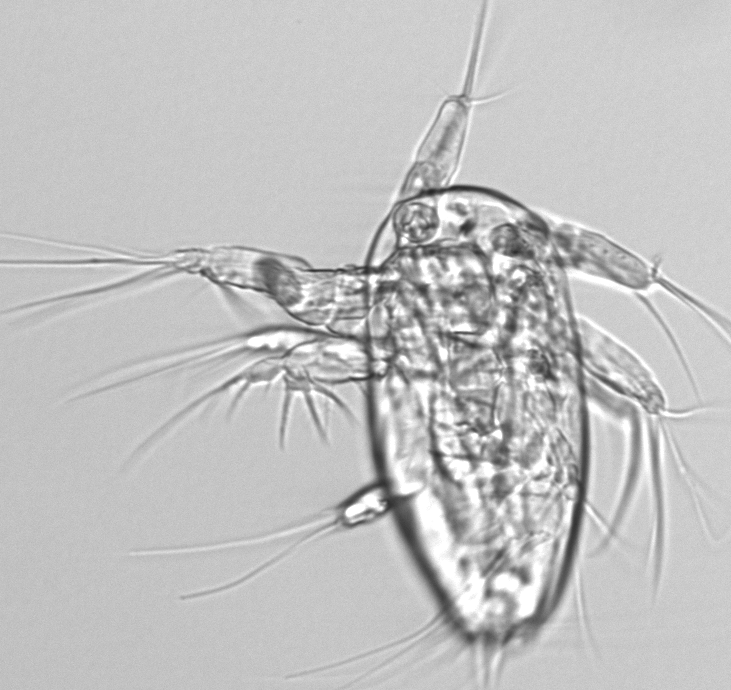
Label: Copepod_nauplii